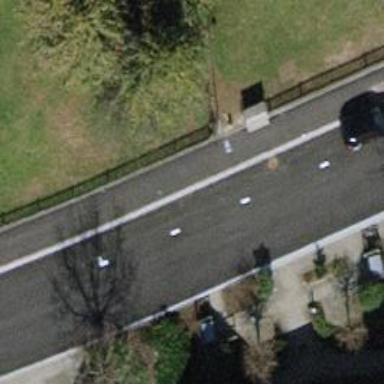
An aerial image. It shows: Residential road with asphalt surface. There are separate sidewalks on both sides.